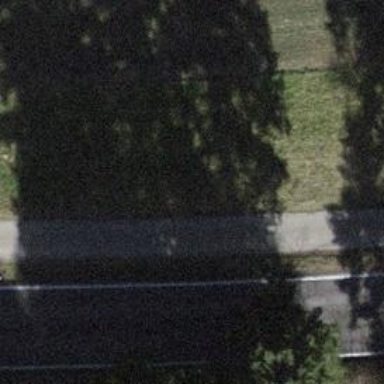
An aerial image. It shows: Cycleway.